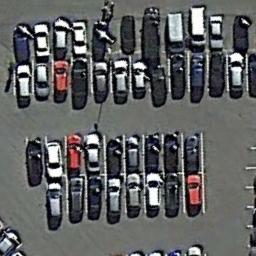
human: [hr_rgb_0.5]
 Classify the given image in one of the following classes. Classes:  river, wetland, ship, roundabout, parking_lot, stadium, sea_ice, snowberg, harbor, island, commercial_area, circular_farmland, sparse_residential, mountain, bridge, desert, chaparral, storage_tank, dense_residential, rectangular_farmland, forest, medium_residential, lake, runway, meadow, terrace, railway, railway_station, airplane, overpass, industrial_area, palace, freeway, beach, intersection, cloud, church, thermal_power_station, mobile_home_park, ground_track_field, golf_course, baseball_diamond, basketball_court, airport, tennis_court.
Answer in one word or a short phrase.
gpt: parking_lot